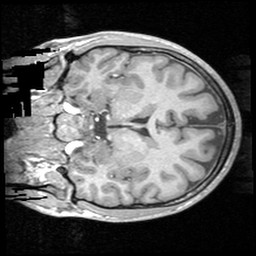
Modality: T1w
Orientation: coronal